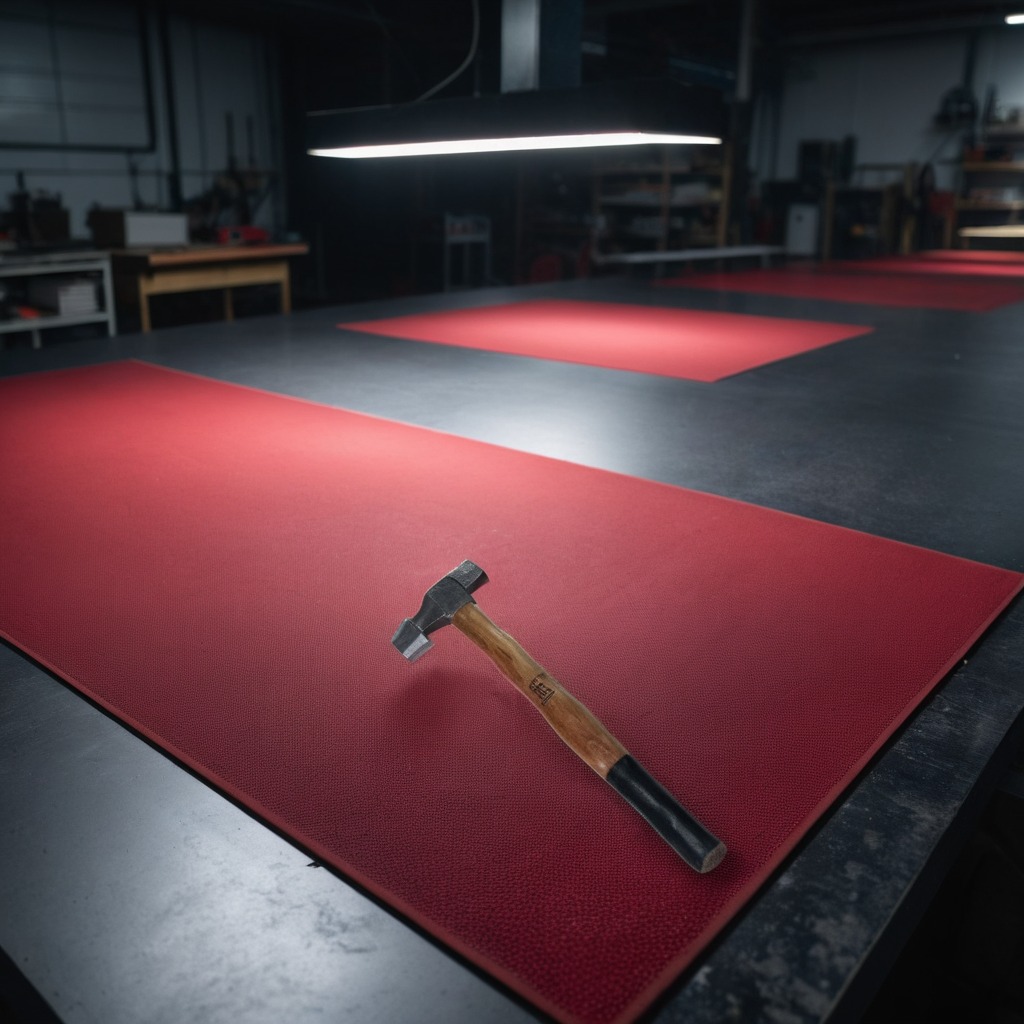
A hammer lies on the clean granite tabletop covered with a red rubber mat inside a workshop at night dim ambient light soft shadows worn but beneath the mat.